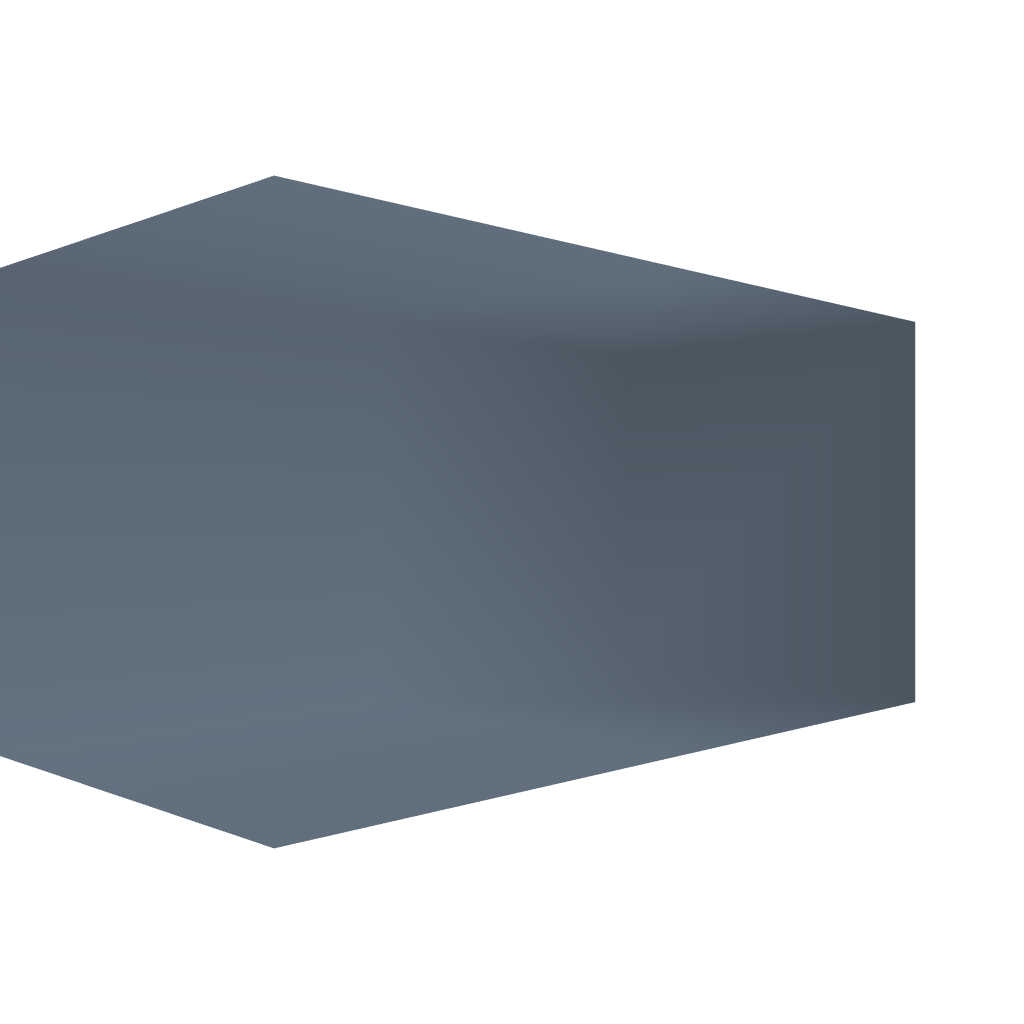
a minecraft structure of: modern teleport